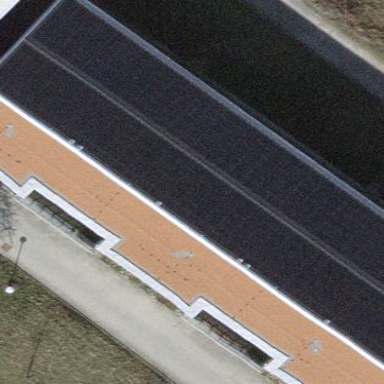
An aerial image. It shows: School building.